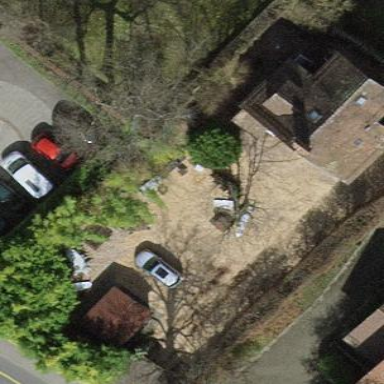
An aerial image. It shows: Garden surrounded by fence.